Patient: sex M, age 62
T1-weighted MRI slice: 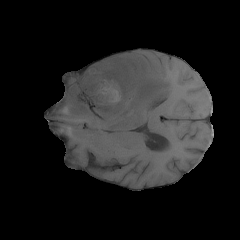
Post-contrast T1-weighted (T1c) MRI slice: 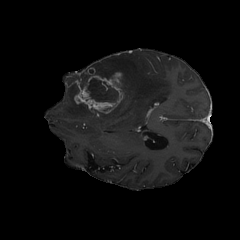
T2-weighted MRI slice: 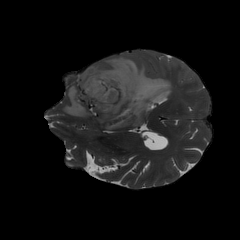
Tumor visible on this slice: yes
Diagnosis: Glioblastoma, IDH-wildtype
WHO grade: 4